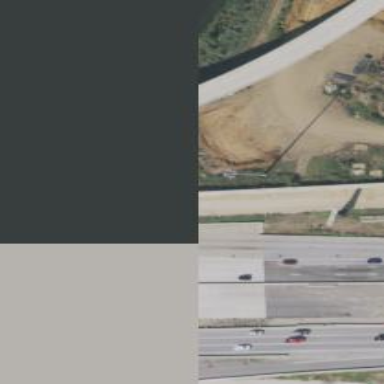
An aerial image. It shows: Motorway link.